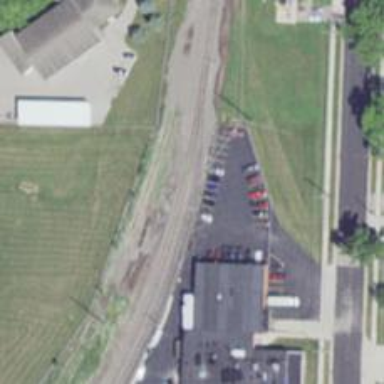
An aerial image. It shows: Railway spur service.